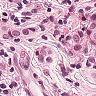
Metastatic tissue present: yes